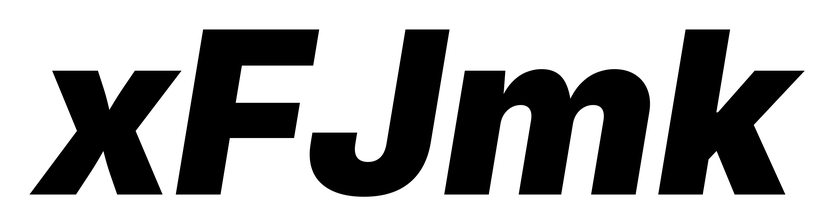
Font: Inter-Italic_Black_Italic